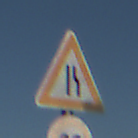
Verkehrszeichen: EinseitigVerengteFahrbahnRechts
Zusatzzeichen unten: Geschwindigkeit80
Umgebung: Outdoor, Nature
Tageszeit: MorningAfternoon
Wetter: Clear
Licht: Natural
Jahreszeit: Autumn
Kontrast: HighContrast